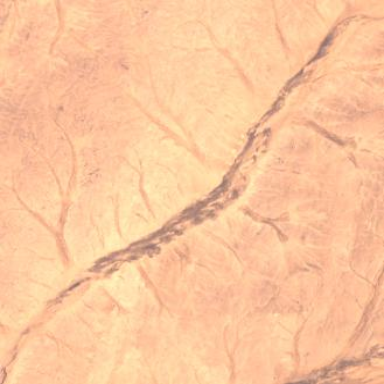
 often filled with water during the rainy season."